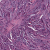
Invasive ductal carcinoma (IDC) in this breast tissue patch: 1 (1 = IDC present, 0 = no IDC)